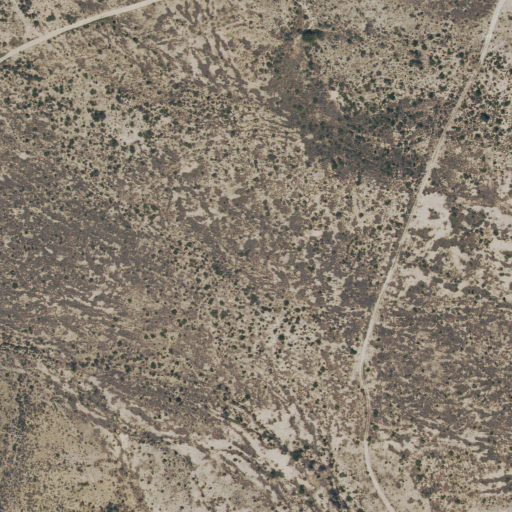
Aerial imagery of valley in Texas named Bear Canyon containing shrub and grassland